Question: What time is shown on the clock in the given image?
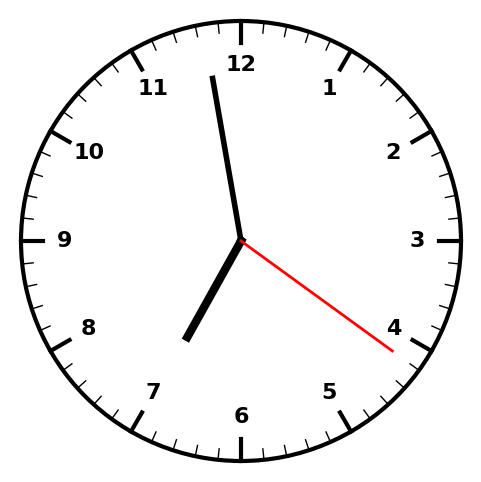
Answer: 06:58:21